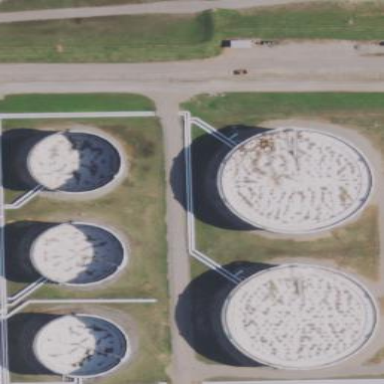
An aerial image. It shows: Storage tank which is man-made.